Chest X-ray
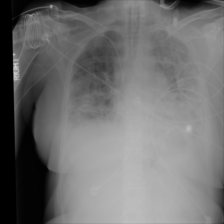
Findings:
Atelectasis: negative
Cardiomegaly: negative
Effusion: negative
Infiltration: negative
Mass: negative
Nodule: negative
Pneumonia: negative
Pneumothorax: negative
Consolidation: negative
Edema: negative
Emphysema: negative
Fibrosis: negative
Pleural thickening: negative
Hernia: negative